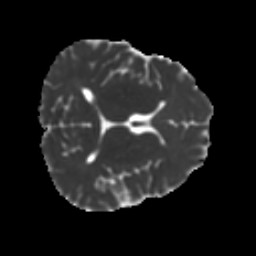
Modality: MD
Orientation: axial
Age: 32
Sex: male
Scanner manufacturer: ge
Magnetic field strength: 3 T
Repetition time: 7.8 s
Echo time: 0.0606 s